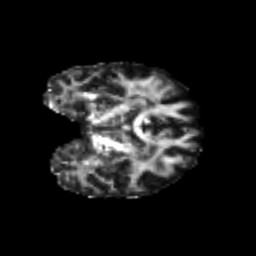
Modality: FA
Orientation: coronal
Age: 23
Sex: female
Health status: healthy
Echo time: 0.074 s